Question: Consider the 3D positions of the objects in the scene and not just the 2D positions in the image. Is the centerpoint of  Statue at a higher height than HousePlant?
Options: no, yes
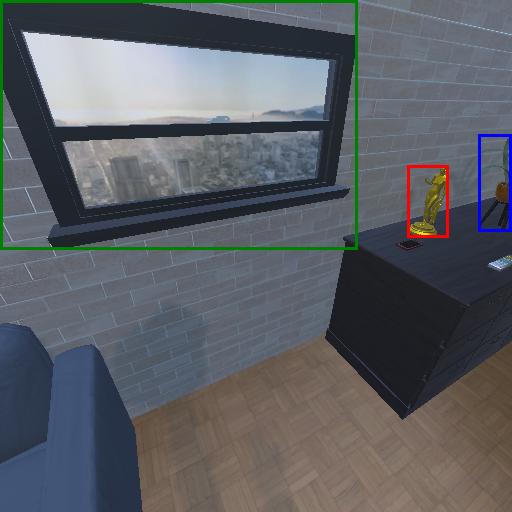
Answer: no